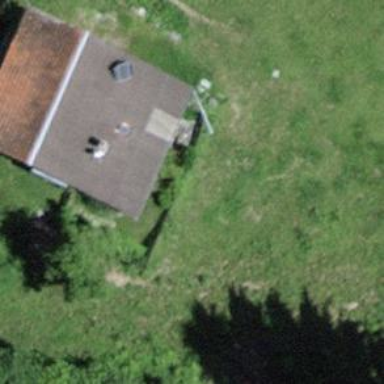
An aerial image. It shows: Cabin is depicted in the image.